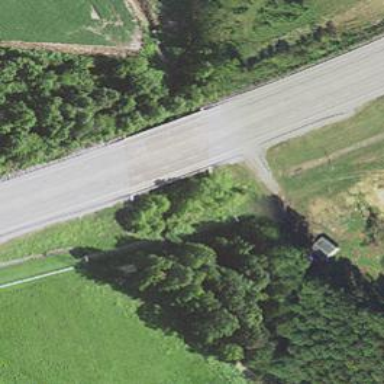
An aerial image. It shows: Secondary road with bridge.